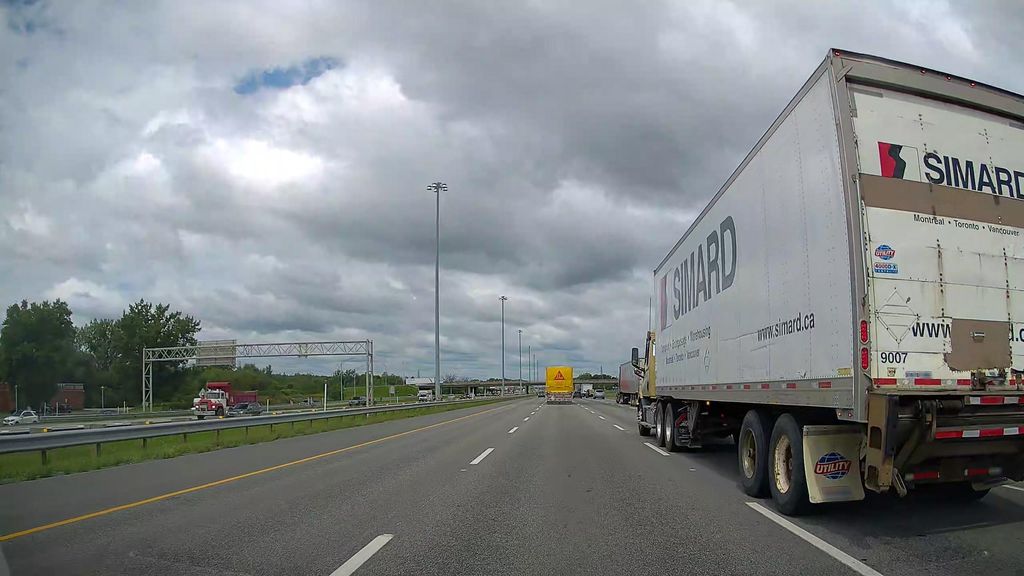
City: montreal